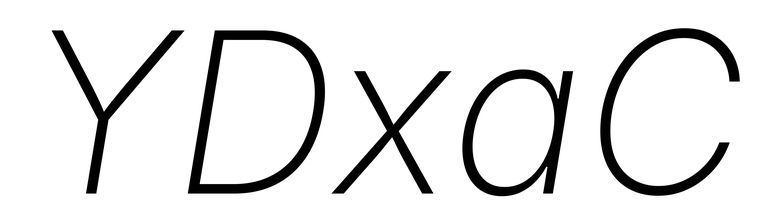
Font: Inter-Italic_ExtraLight_Italic